Field crop: tomato
Growth stage: 2
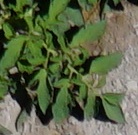
Species: tomato